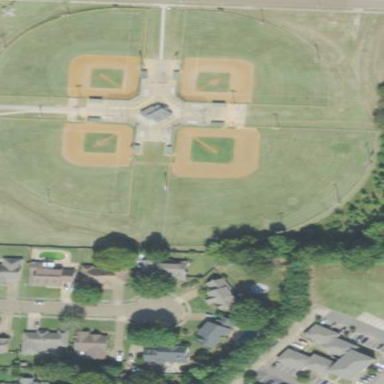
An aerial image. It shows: Baseball pitch for leisure land activities.